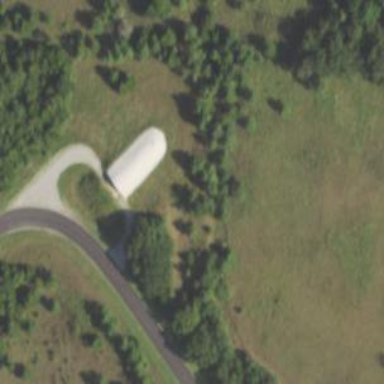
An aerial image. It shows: Military bunker for protection and defense.